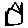
Label: house